Question: My mac is armed with 16 cores.
'''
System.out.println(Runtime.getRuntime().availableProcessors()); //16
'''
I'm running the code below to see the effectiveness of utilizing my cores. The thread 'CountFileLineThread' simply count the number of lines in a file (There are 133 files in a folder)
I'm taking notes on this line:
'''
ExecutorService es = Executors.newFixedThreadPool(NUM_CORES);
'''
Where NUM_CORES is between 1 to 16.
You will note from the result below that above 5 cores the performance starts to degrade. I wouldn't expect a 'product of diminishing return' for 6 cores and above (btw, for 7 cores it takes over 22 minutes, hello?!?!) my question is why?

'''
public class TestCores
{
public static void main(String args[]) throws Exception
{
long start = System.currentTimeMillis();
System.out.println("START");
int NUM_CORES = 1;
List<File> files = Util.getFiles("/Users/adhg/Desktop/DEST/");
System.out.println("total files: "+files.size());
ExecutorService es = Executors.newFixedThreadPool(NUM_CORES);
List<Future<Integer>> futures = new ArrayList<Future<Integer>>();
for (File file : files)
{
Future<Integer> future = es.submit(new CountFileLineThread(file));
futures.add(future);
}
Integer total = 0;
for (Future<Integer> future : futures)
{
Integer result = future.get();
total+=result;
System.out.println("result :"+result);
}
System.out.println("----->"+total);
long end = System.currentTimeMillis();
System.out.println("END. "+(end-start)/1000.0);
}
}
'''
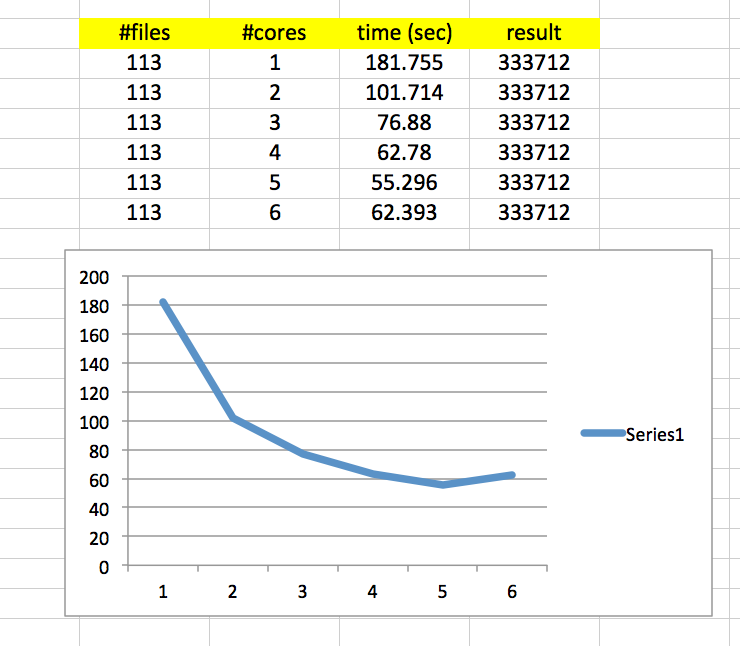
Answer: I added this as a comment, but I'm going to throw it in there as answer too. Because your test is doing file I/O, you have probably hit a point with that 6th thread where you are now doing too much I/O and thus slowing everything down. If you really want to see the benefit of the 16 cores you have, you should re-write your file reading thread to use non-blocking I/O.